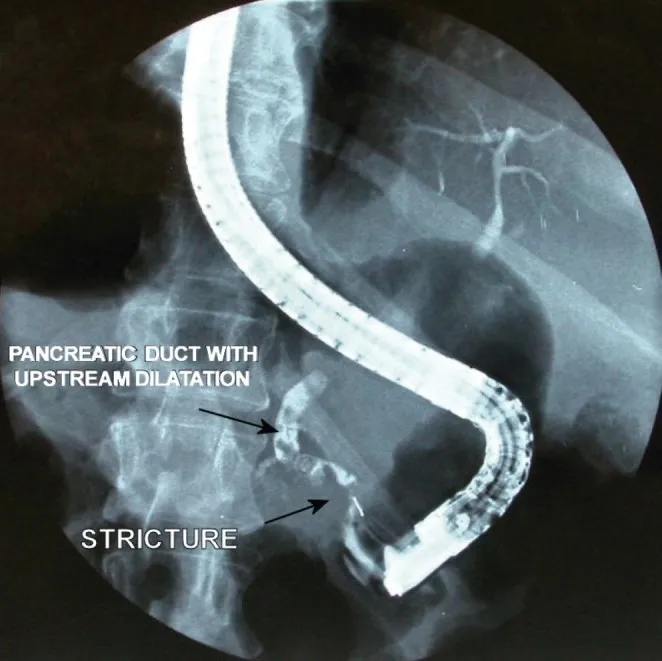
Endoscopic retrograde cholangiopancreatography demonstrating pancreatic duct stricture and multiple filling defects (possibly stones).
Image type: radiology (x_ray)